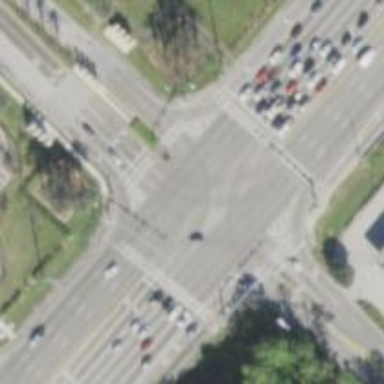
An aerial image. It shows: Marked crossing on the road.